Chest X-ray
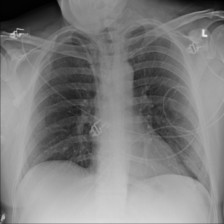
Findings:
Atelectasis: negative
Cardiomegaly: negative
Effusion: negative
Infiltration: positive
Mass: negative
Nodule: negative
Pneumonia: negative
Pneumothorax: negative
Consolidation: negative
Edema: negative
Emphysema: negative
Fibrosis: negative
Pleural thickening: negative
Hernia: negative